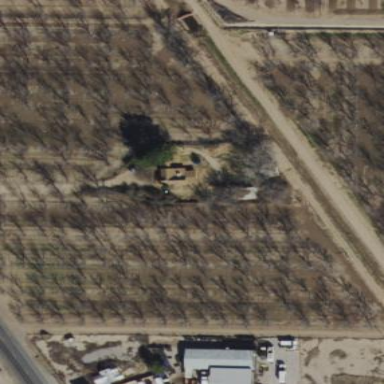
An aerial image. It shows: Orchard.